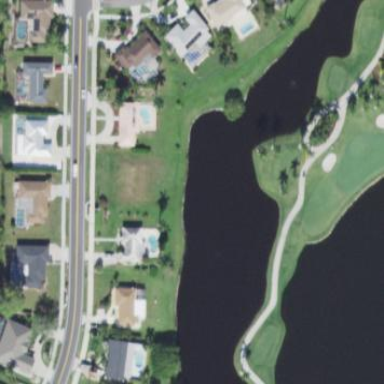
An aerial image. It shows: Water hazard in golf course. The hazard is natural water feature.